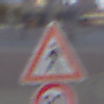
Verkehrszeichen: FussgaengerRechts
Zusatzzeichen unten: Geschwindigkeit80
Umgebung: Outdoor, Urban
Tageszeit: MorningAfternoon
Wetter: PartlyCloudy
Licht: Natural
Jahreszeit: NotSpecified
Kontrast: LowContrast